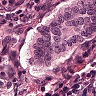
Metastatic tissue present: yes